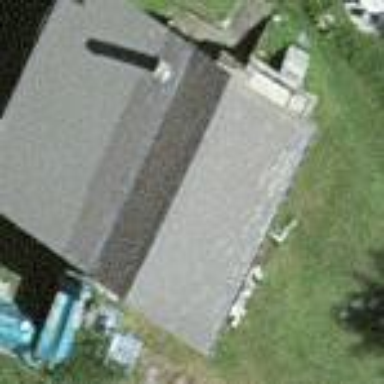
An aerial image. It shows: Simple house.